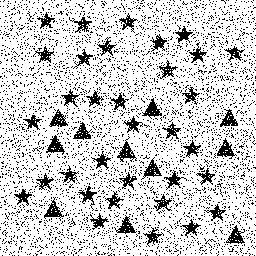
Squares: 0
Triangles: 11
Stars: 33
Total shapes: 44